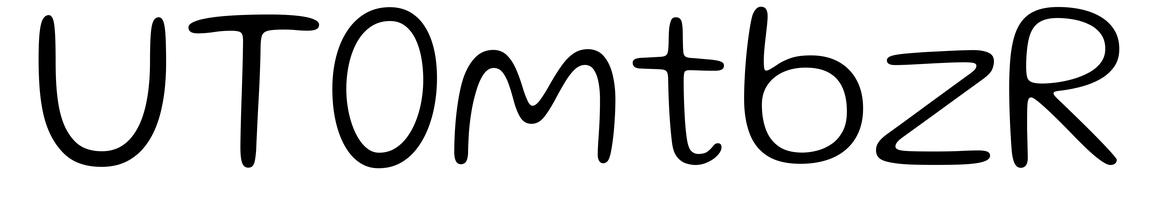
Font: Gluten_ExtraLight